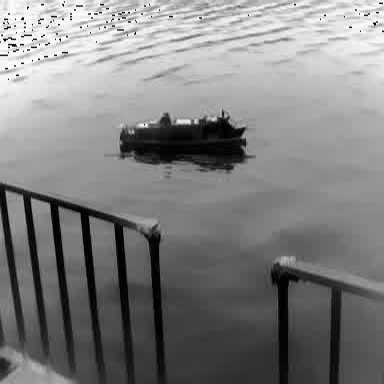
There is a container_ship in the infrared image.